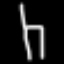
Label: chair